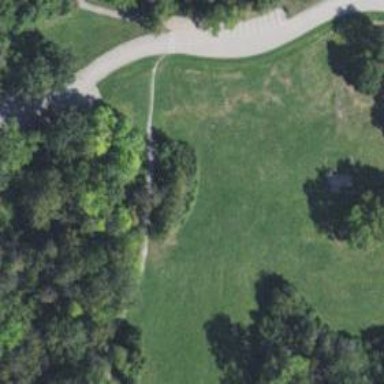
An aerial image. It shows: Path.